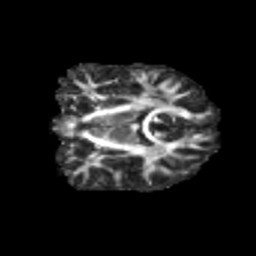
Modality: FA
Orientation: coronal
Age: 10
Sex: female
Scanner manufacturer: siemens
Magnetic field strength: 3 T
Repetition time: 3.8 s
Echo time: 0.07 s